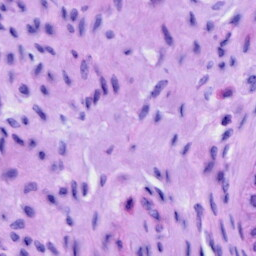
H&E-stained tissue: Cervix